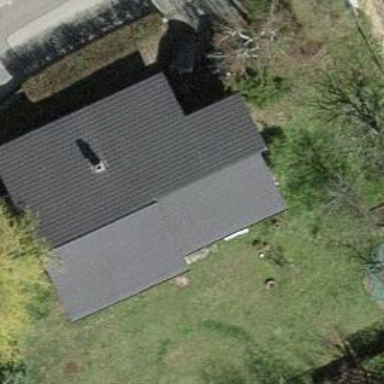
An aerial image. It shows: Simple and straightforward house.